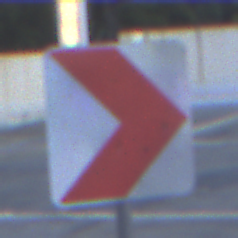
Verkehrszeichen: RichtungstafelnInKurvenKleinLinks
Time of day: SunriseSunset
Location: Outdoor (Suburban)
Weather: PartlyCloudy
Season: NotSpecified
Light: Natural